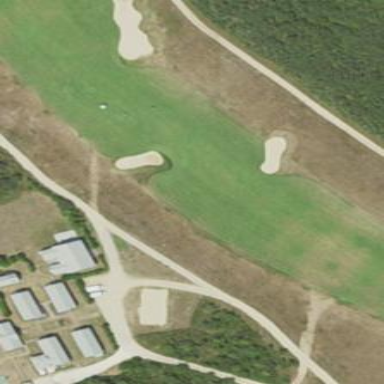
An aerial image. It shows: Grassy area designated as golf fairway.